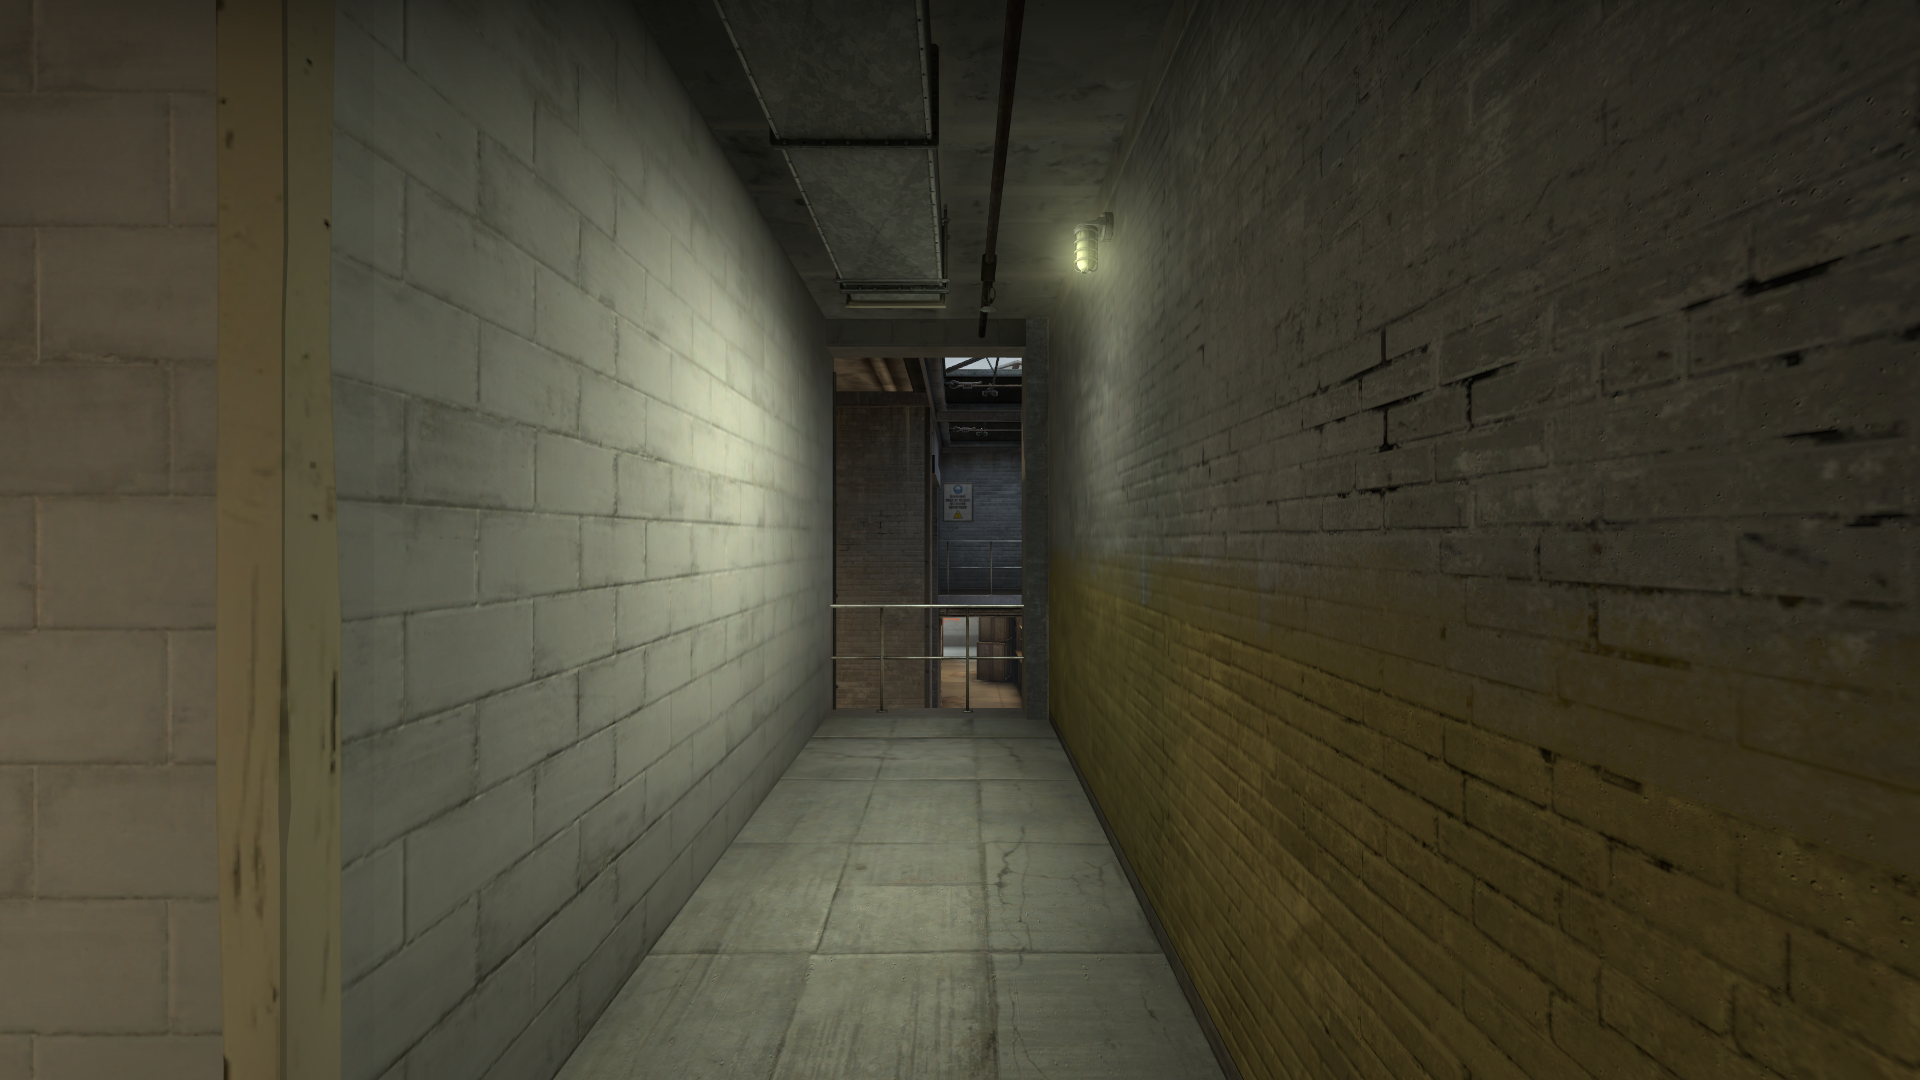
Map: de_train